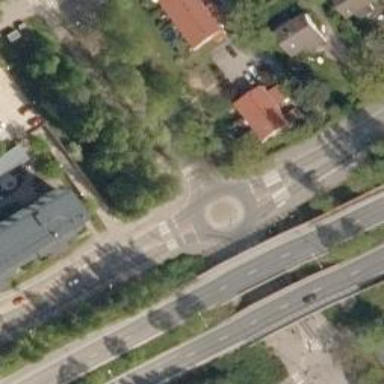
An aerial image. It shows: Tertiary road with asphalt surface leading to roundabout junction.